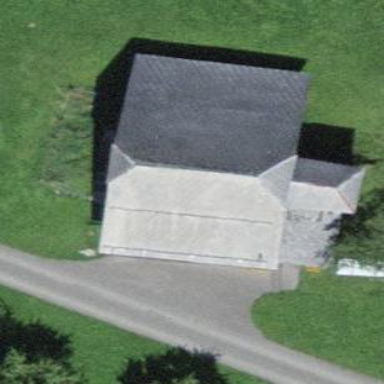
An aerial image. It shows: Farm auxiliary building.